RGB frame:
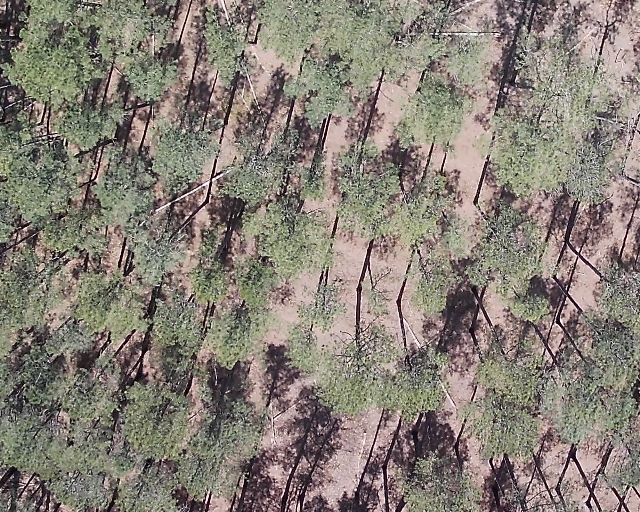
Thermal frame:
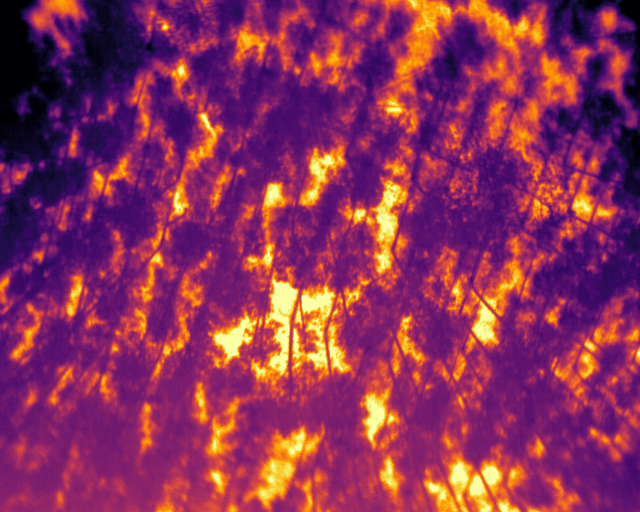
Captured: 2026-02-27 02:34:59
Pixels at or above 80 °C: 0 (fraction of frame: 0)